You are looking at the raw vibration waveform of a rotating shaft. What is the most likely rotor condition (normal, misalignment, unbalance, looseness)?
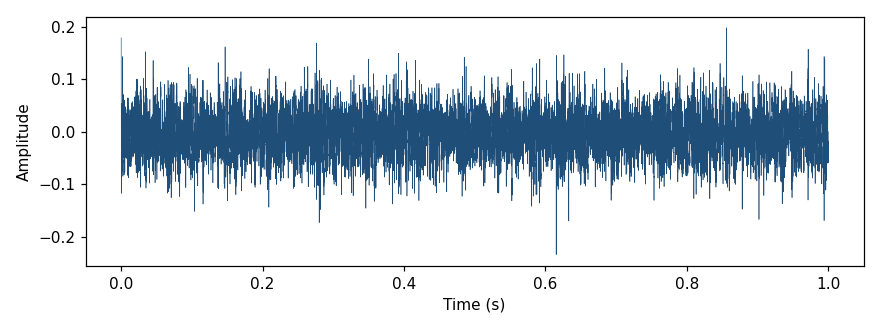
Answer: misalignment